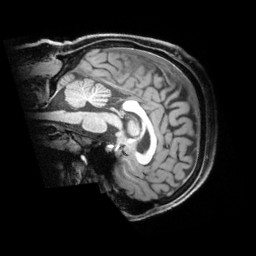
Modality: T1w
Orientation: sagittal
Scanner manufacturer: siemens
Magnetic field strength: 3 T
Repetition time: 1.9 s
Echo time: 0.00396 s